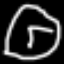
Label: clock